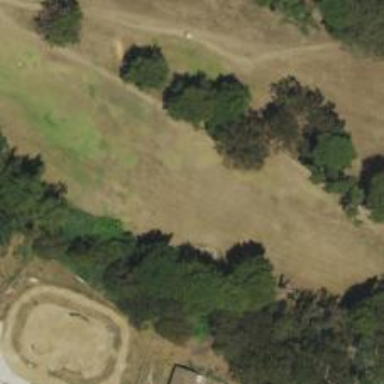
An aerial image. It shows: View of golf hole.